An envelope spectrum derived from a bearing vibration measurement is shown; the reference markers locate BPFO, BPFI, BSF and FTF for this bearing geometry and shaft speed. What is the most likely bearing condition (normal, inner_race, outer_race, ball)?
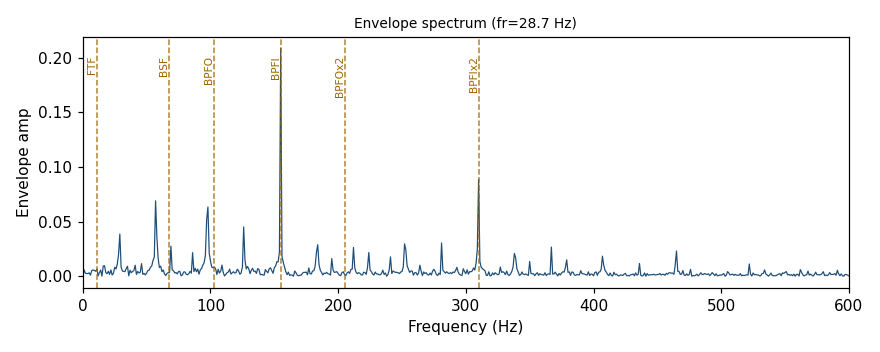
Answer: inner_race